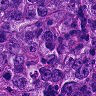
Metastatic tissue present: yes